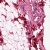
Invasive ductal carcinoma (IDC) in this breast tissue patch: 0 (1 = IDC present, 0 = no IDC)